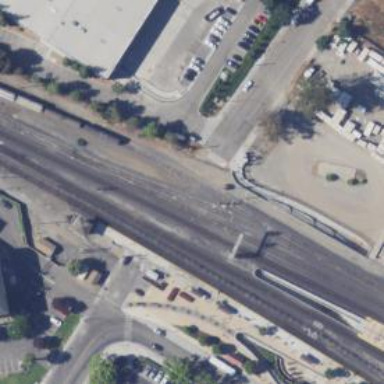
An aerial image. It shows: Railway signal.